Question: I am using ARIMA to do forecasting in Python, following are my code:
'''
import numpy as np
import pandas as pd
import matplotlib.pyplot as plt
from statsmodels.tsa.seasonal import seasonal_decompose
from sklearn import datasets, linear_model
from sklearn.model_selection import train_test_split
HSBC = pd.read_csv('HSBC.csv', index_col = 'Date', parse_dates = True)
HSBC2 = HSBC['Close']
result = seasonal_decompose(HSBC2, model='multiplicative', period = 1)
from pmdarima import auto_arima
import warnings
warnings.filterwarnings("ignore")
stepwise_fit = auto_arima(HSBC2, start_p = 1, start_q = 1,
max_p = 3, max_q = 3, m = 12,
start_P = 0, seasonal = True,
d = None, D = 1, trace = True,
error_action ='ignore',
suppress_warnings = True,
stepwise = True)
train = HSBC2[0:173]
test = HSBC2[173:248]
model = SARIMAX(train, order = (0, 1, 1), seasonal_order =(0,1,1,12))
result = model.fit()
start = len(train)
end = len(train) + len(test) - 1
prediction = result.predict(start,end,
typ = 'levels').rename("Predictions")
predictions.plot(legend = True)
test.plot(legend = True)
'''
I am confusing that why the x-axis of prediction plot become number, which supposed to be date like that of test plot.

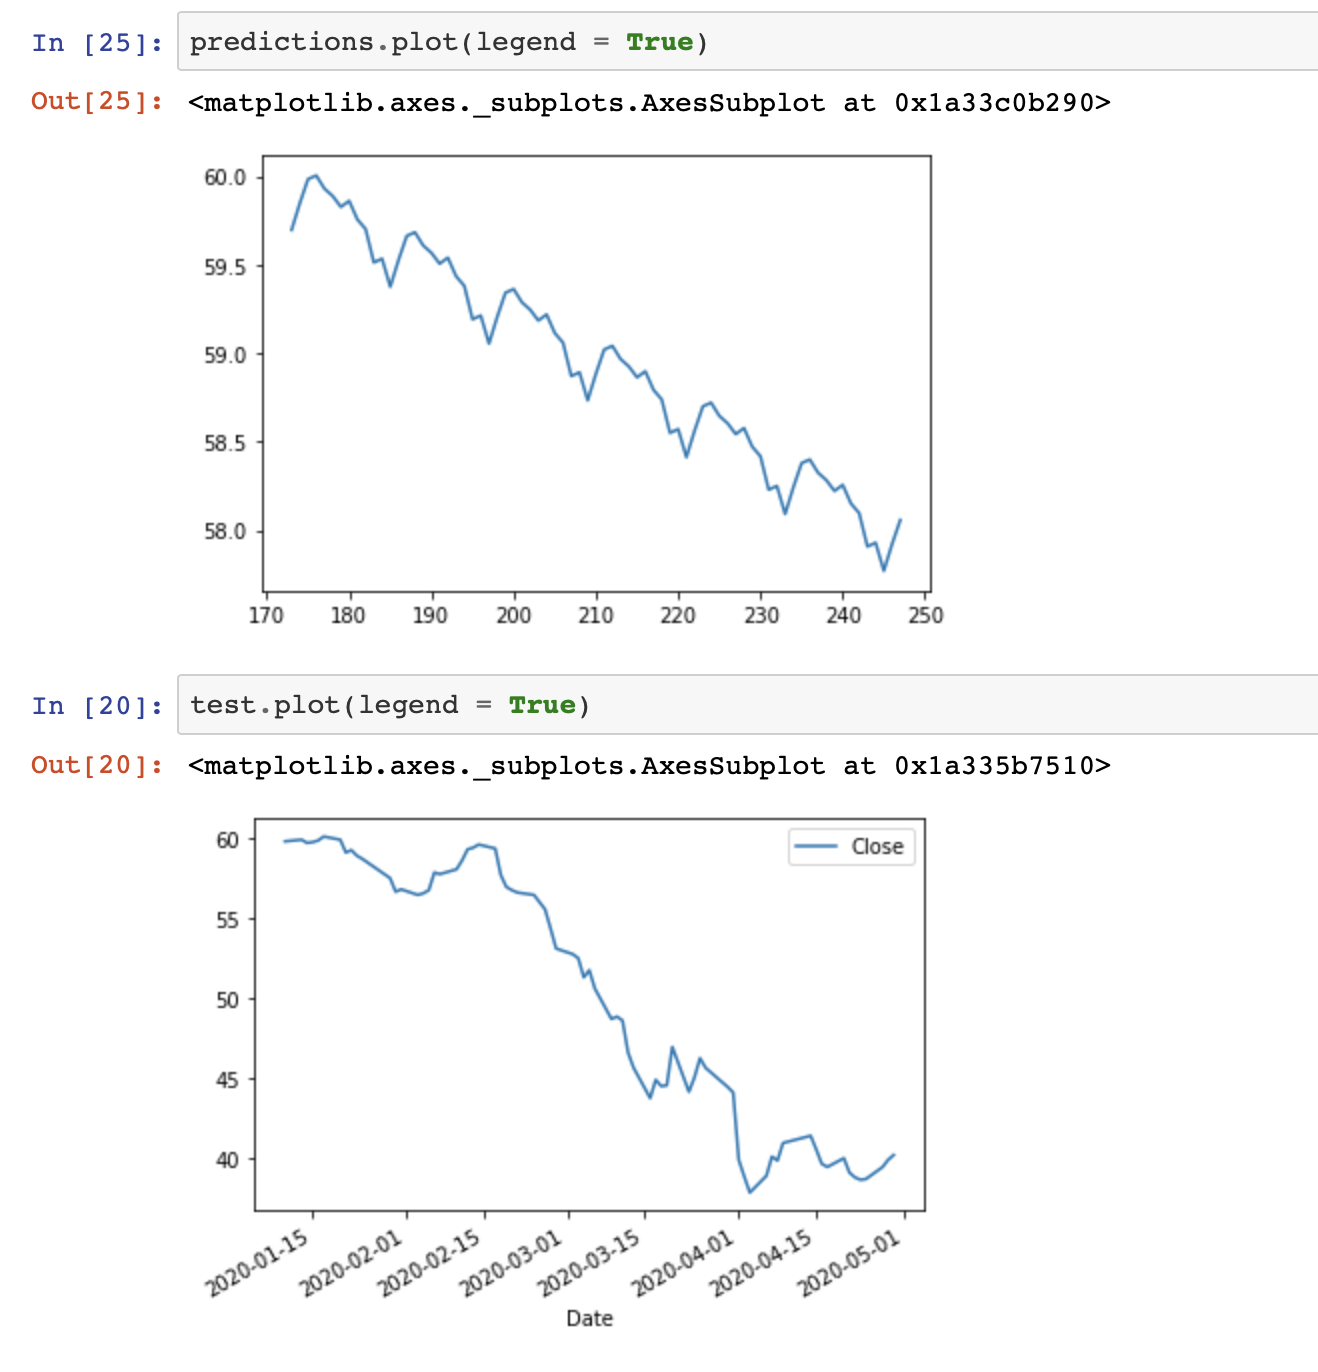
Answer: If I am not wrong, this is due you have not specify the frequency of your index. Try this:
'''
HSBC.index = pd.date_range(freq='d', start=HSBC.index[0], periods=len(HSBC)
'''
Beware that you should frequency='d' if your index is daily spaced
EDIT:
So, the answer was just changing the parameters start and end parameters of the predict method, e.g:
'''
start = test['Date'].iloc[0]
end = test['Date'].iloc[-1]
prediction = result.predict(start,end,
typ = 'levels').rename("Predictions")
'''